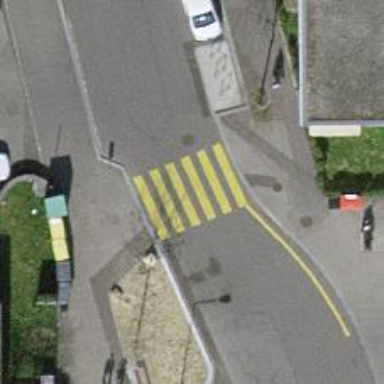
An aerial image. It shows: Uncontrolled crossing on the road.